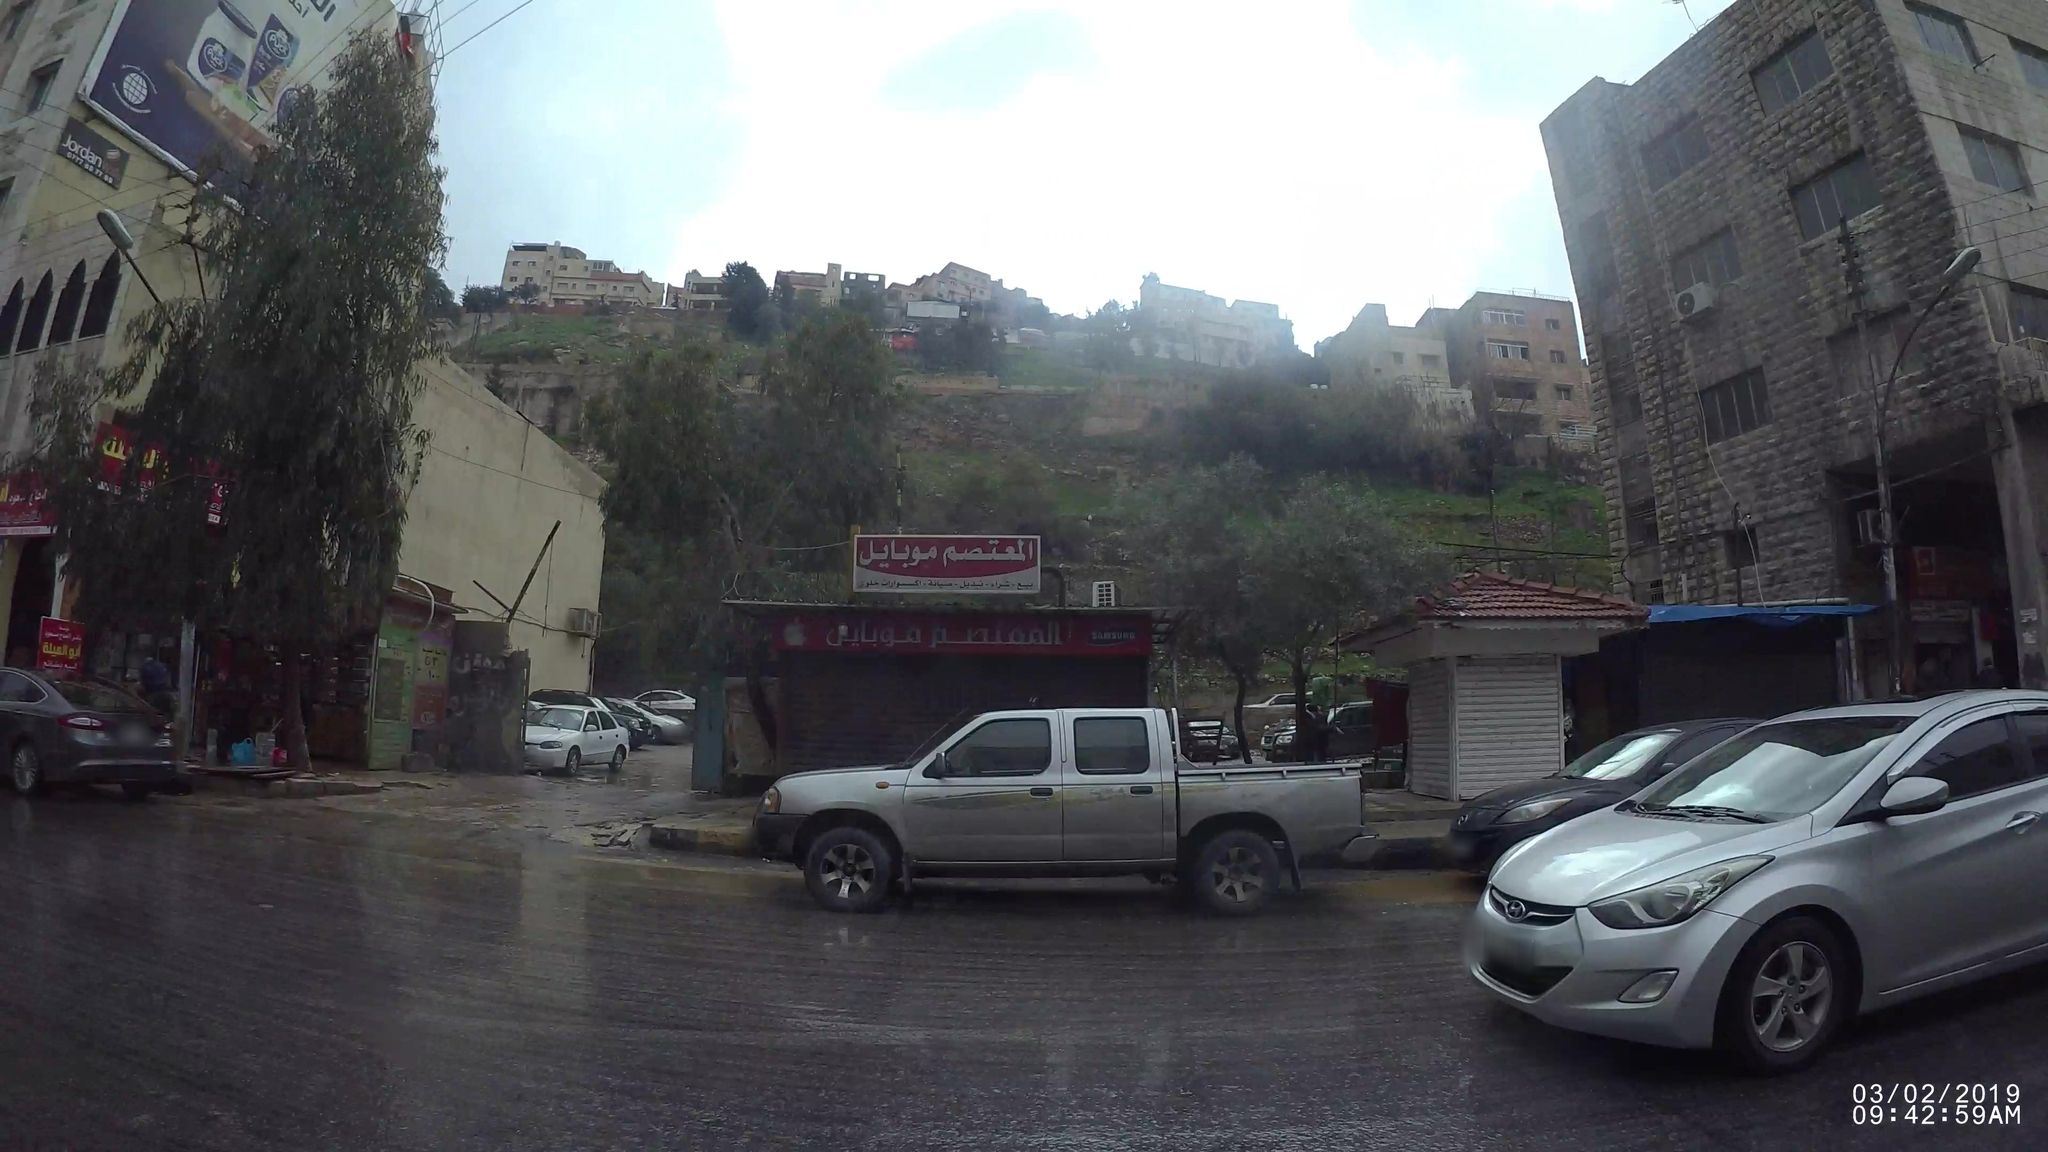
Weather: rainy
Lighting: day
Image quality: good
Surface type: walking surface
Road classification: primary
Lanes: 3
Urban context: urban centre
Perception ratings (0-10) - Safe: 1.08, Lively: 7.25, Beautiful: 4.31, Boring: 2.91, Depressing: 8.27, Wealthy: 4.94